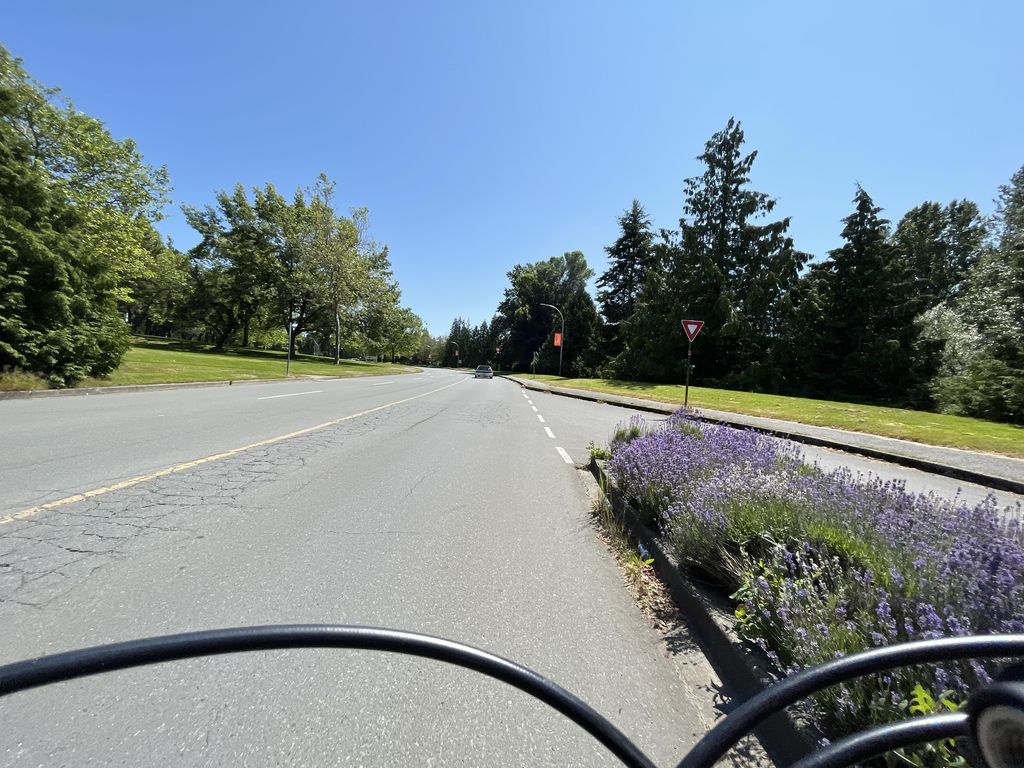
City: victoria